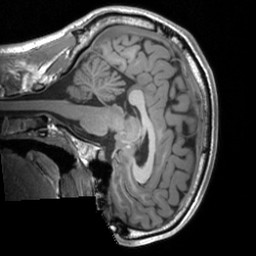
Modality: T1w
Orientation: sagittal
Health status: healthy
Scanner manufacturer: siemens
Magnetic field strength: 3 T
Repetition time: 1.9 s
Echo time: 0.00226 s